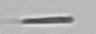
Label: fiber